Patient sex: M
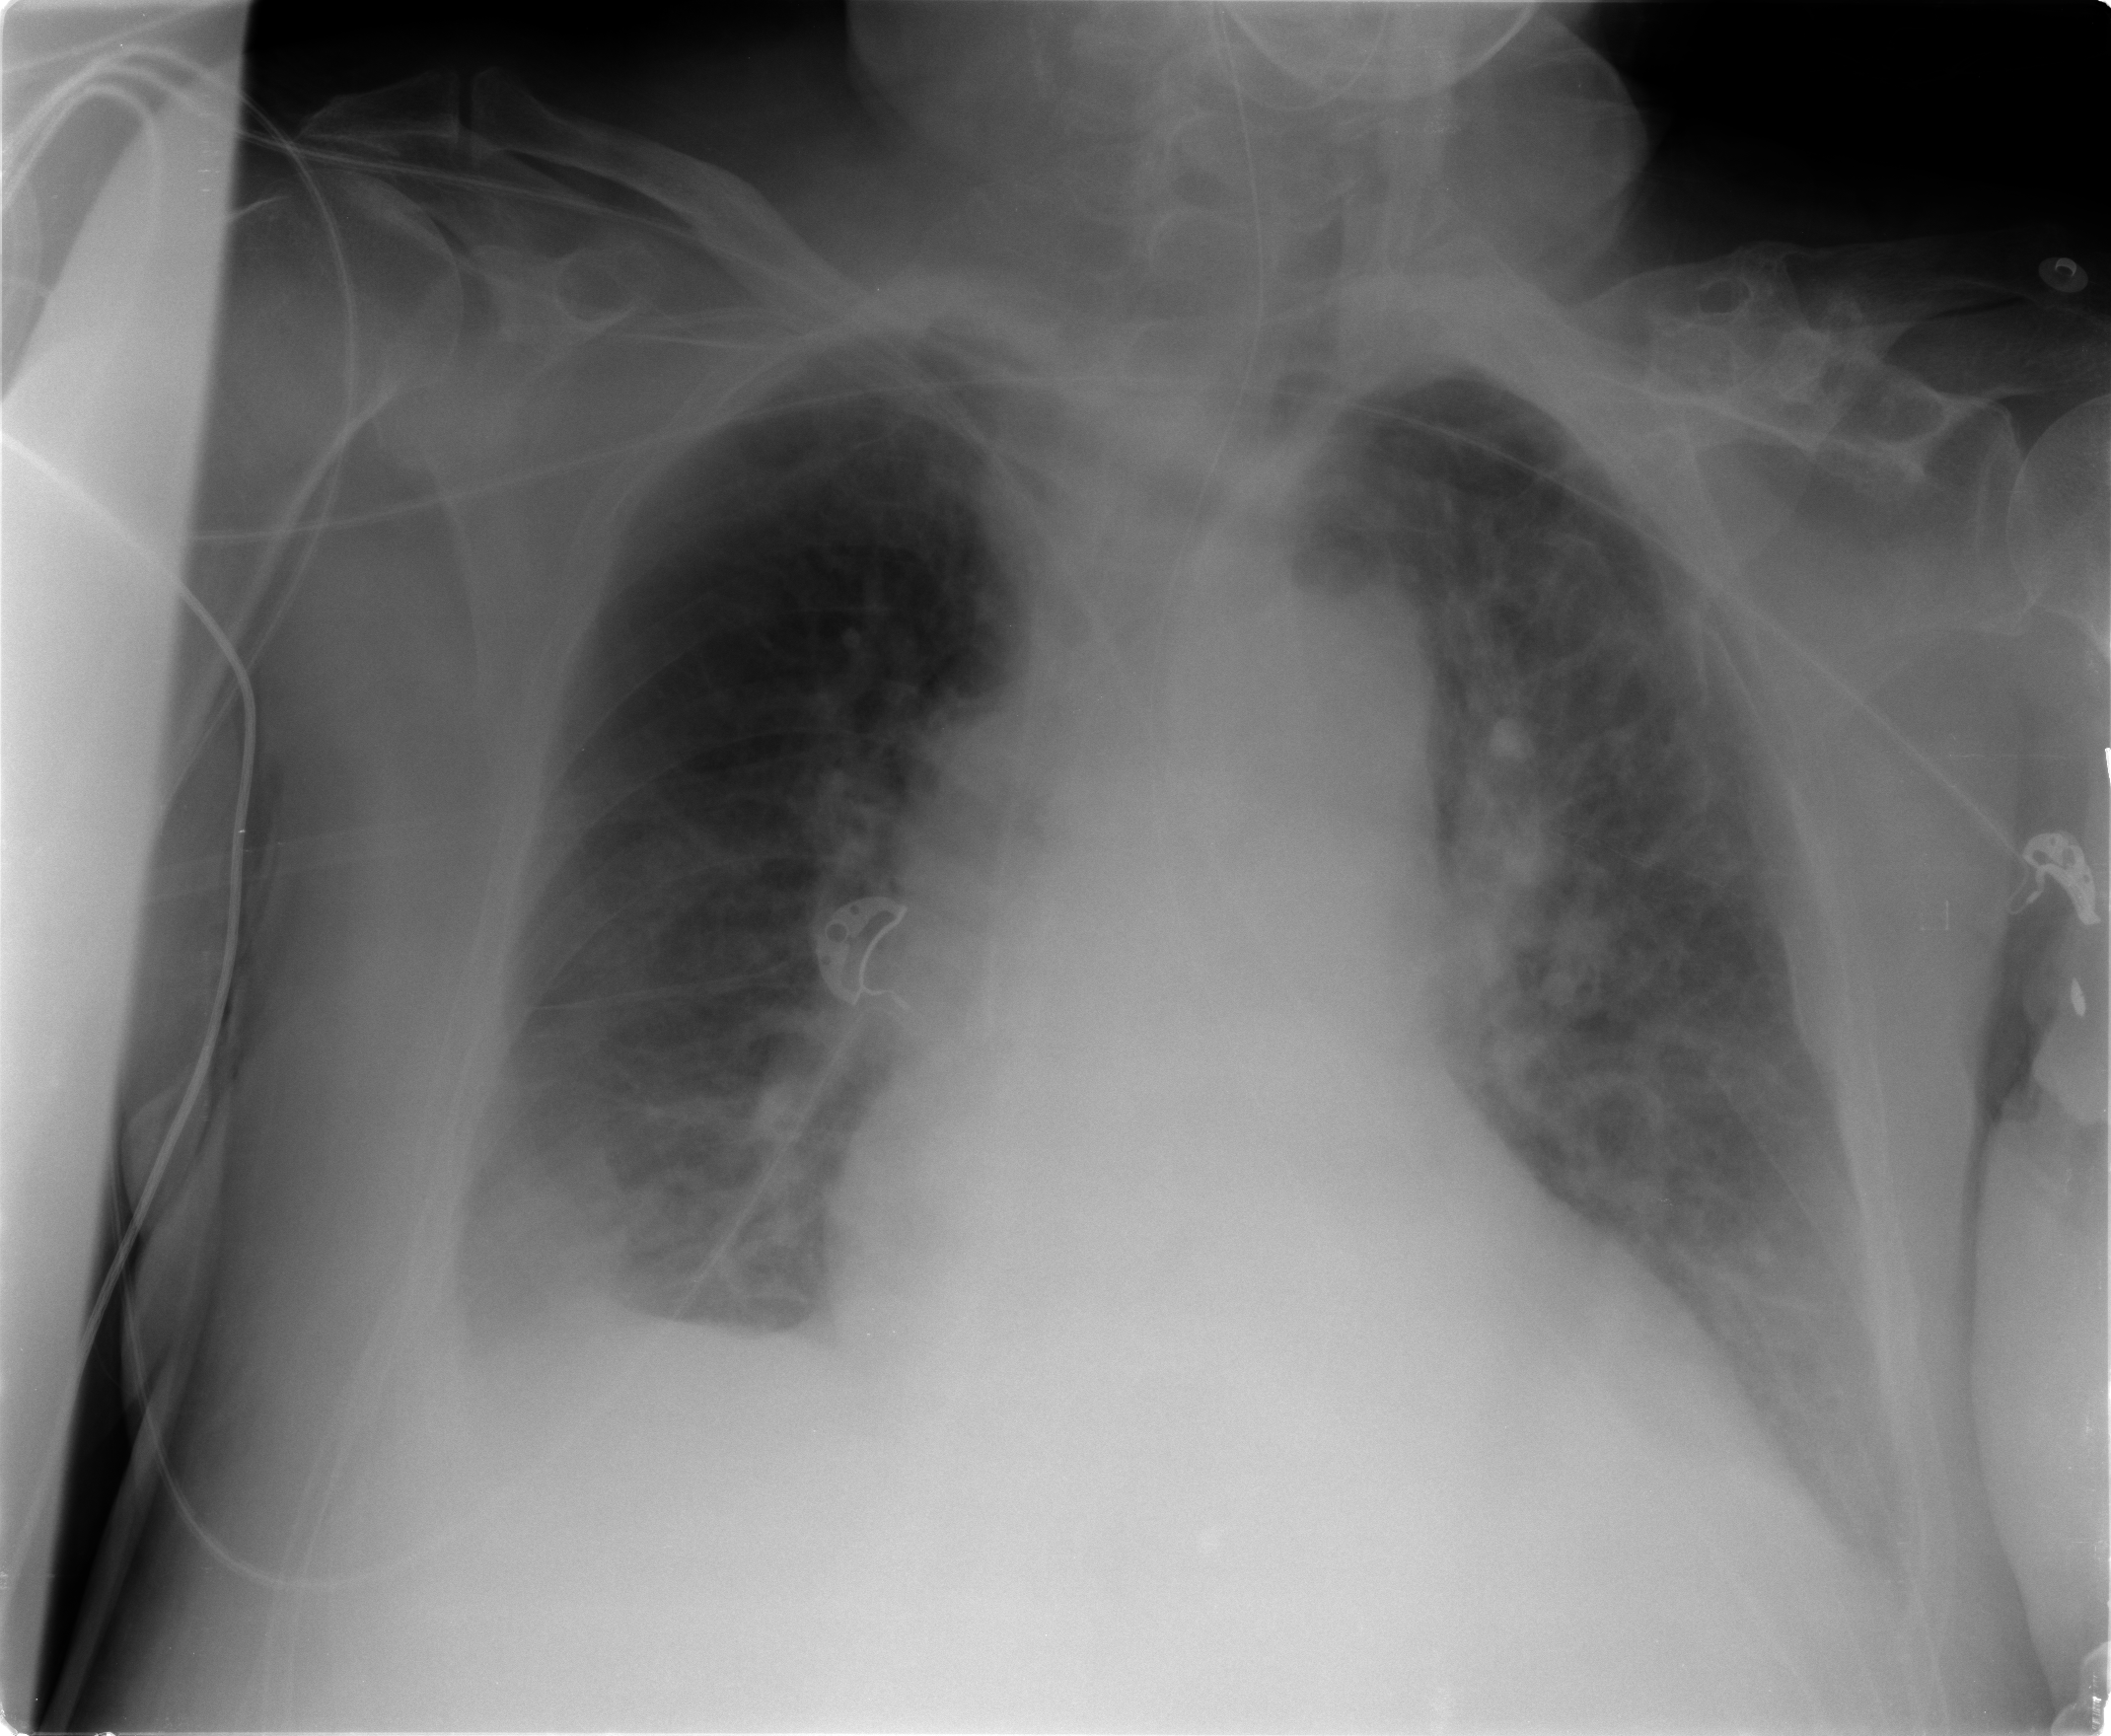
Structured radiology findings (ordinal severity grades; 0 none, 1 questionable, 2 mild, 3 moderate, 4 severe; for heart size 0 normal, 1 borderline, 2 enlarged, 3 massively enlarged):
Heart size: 0
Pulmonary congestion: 0
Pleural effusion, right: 2
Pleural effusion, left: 2
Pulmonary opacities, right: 0
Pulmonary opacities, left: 1
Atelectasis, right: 2
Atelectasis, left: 2